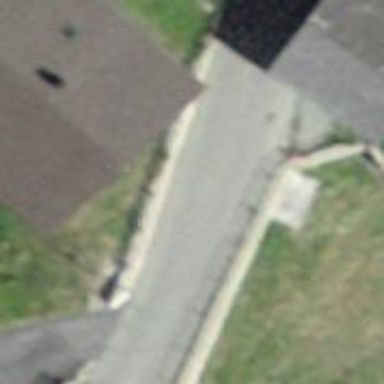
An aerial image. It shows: Asphalt road in residential area.